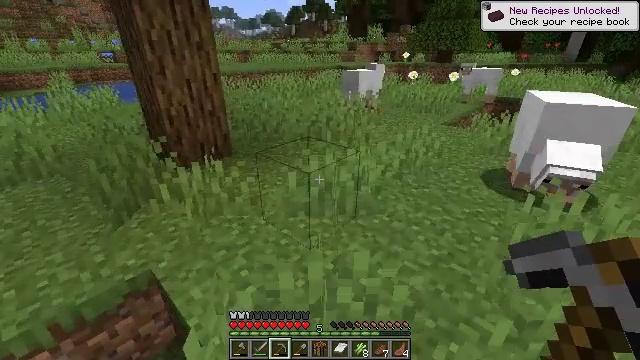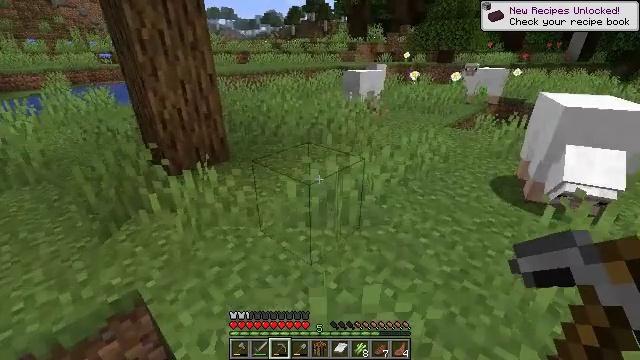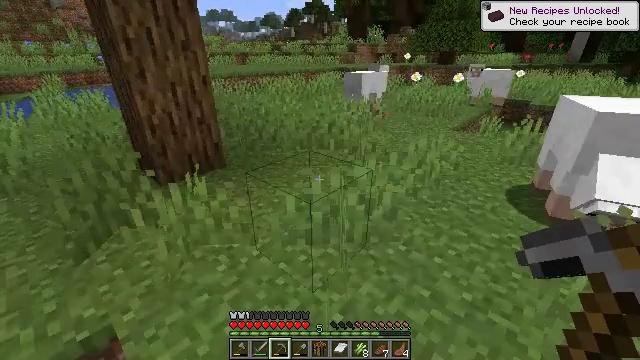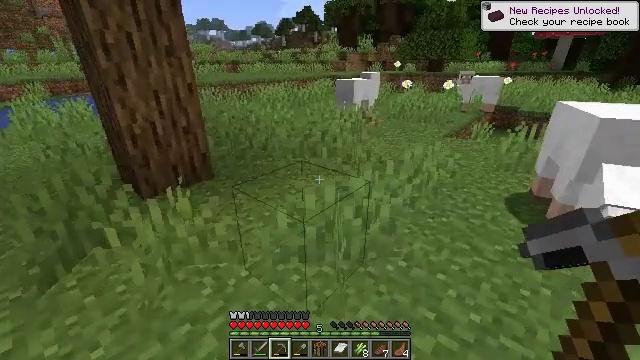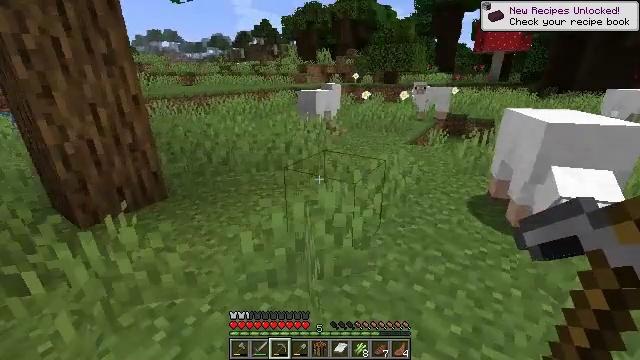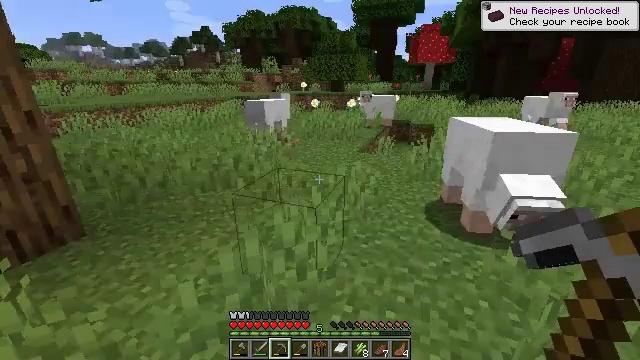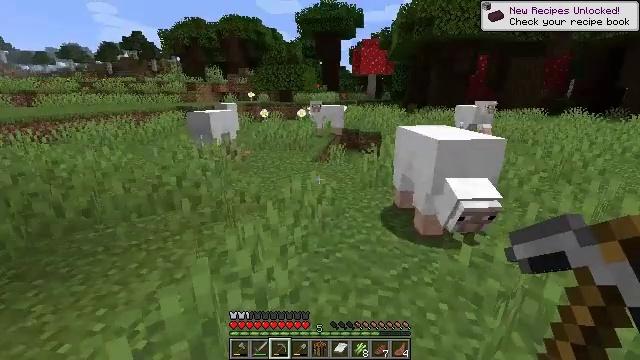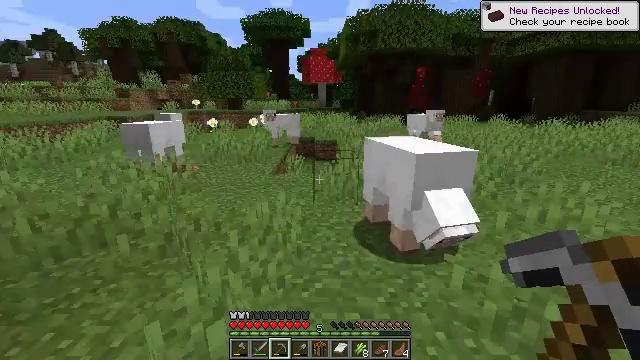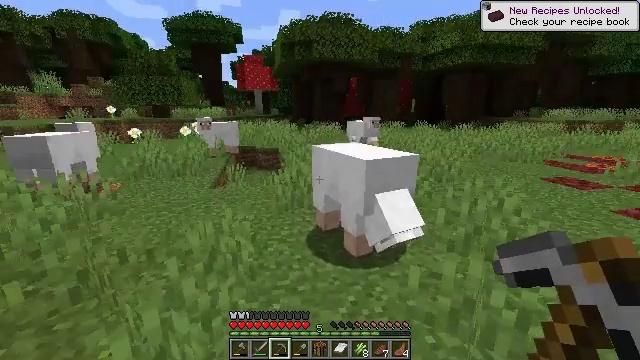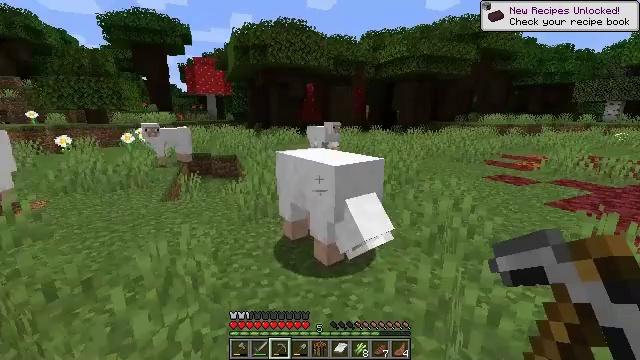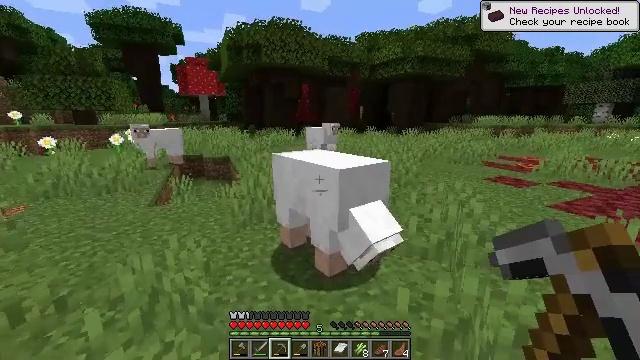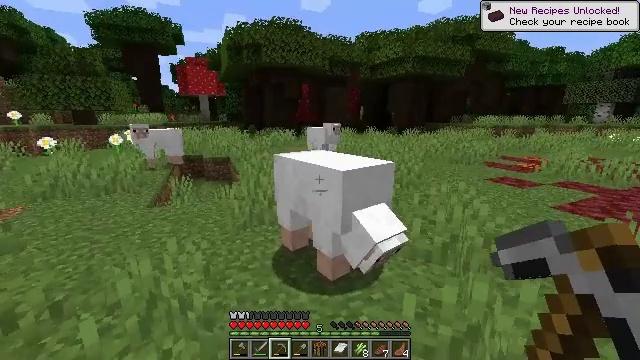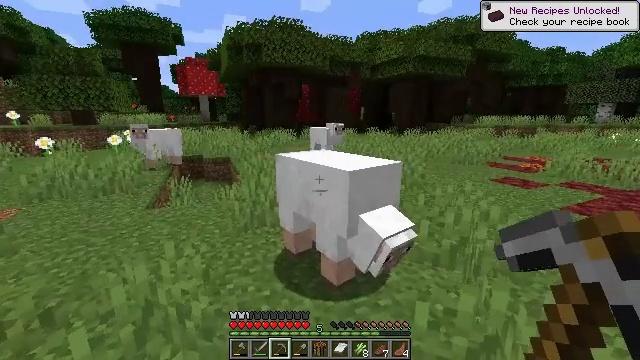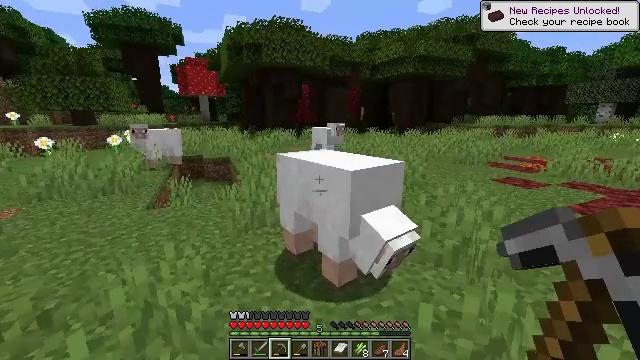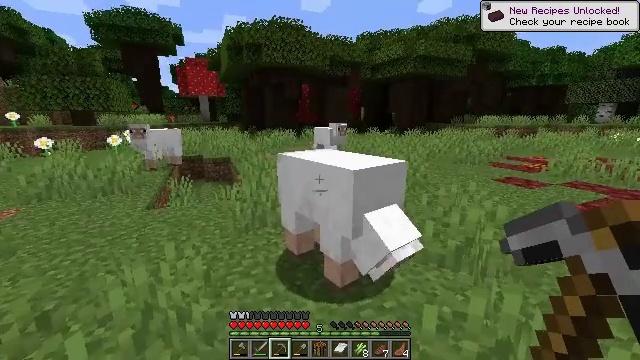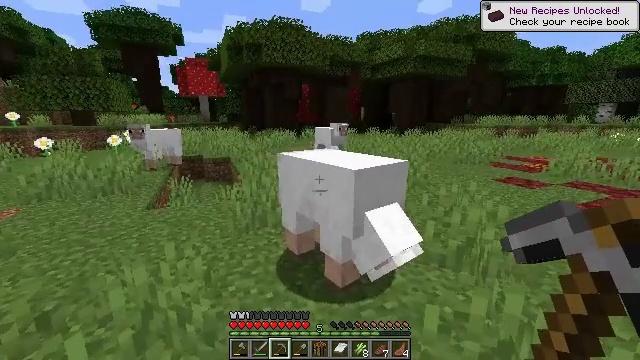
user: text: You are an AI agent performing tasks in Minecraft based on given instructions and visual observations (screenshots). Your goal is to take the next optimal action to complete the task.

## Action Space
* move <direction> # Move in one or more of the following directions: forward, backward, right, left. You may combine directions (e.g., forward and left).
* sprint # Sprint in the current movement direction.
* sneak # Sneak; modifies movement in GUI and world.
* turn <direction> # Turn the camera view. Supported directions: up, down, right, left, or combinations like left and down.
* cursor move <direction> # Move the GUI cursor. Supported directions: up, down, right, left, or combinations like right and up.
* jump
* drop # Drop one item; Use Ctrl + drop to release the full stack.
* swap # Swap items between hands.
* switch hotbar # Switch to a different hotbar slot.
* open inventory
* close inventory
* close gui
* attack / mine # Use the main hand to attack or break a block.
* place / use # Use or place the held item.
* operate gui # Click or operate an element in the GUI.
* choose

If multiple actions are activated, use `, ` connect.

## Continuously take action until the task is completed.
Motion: motion action
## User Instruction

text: Remove the fire source.
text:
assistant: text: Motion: move forward
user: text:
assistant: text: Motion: move forward
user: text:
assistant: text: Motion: move forward, turn right and up
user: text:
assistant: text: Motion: move forward, turn right and up
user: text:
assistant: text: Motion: move forward, turn right and up
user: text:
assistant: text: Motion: move forward and move left, turn right and up
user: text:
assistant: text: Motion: move forward and move left, turn right and up
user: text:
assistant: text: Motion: move forward and move left, turn right and up
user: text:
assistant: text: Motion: move forward, turn right and up
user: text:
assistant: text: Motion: move forward, turn right
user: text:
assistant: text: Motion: no_op
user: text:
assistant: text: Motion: no_op
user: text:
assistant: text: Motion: no_op
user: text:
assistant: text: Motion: no_op
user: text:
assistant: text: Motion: no_op
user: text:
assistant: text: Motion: no_op
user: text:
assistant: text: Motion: move forward
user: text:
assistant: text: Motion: move forward, turn right
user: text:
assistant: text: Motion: move forward, turn right and up
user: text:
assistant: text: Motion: move forward, turn right and up
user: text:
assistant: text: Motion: move forward
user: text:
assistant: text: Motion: move forward
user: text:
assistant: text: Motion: move forward, turn right
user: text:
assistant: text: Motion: move forward, turn right and down
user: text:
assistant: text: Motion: move forward, turn right
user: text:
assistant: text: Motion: move forward, turn right
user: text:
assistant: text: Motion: move forward, turn right
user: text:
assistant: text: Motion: move forward, turn right
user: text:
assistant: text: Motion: move forward, turn right
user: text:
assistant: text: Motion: move forward and move left